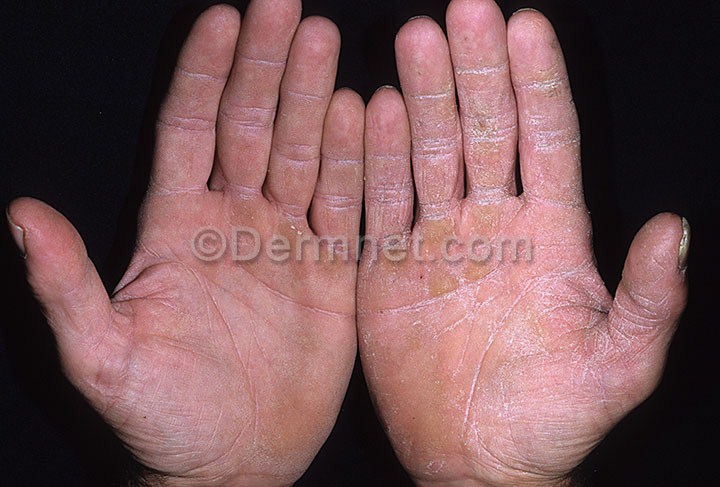
Disease: Tinea Ringworm Candidiasis and other Fungal Infections